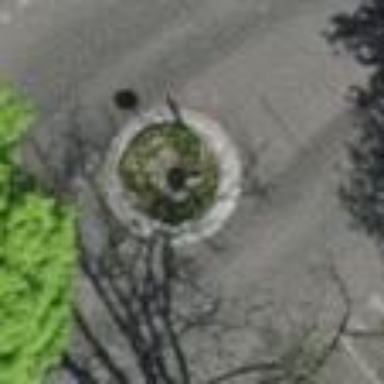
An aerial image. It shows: Unclassified road leading to roundabout junction.